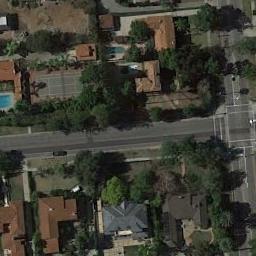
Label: tennis_court